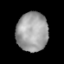
Tissue: lung
Cell type: Epithelial cells
Senescence score: 0.2218
Nuclear area (px): 1213
Mean DAPI intensity: 158.117